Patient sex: M
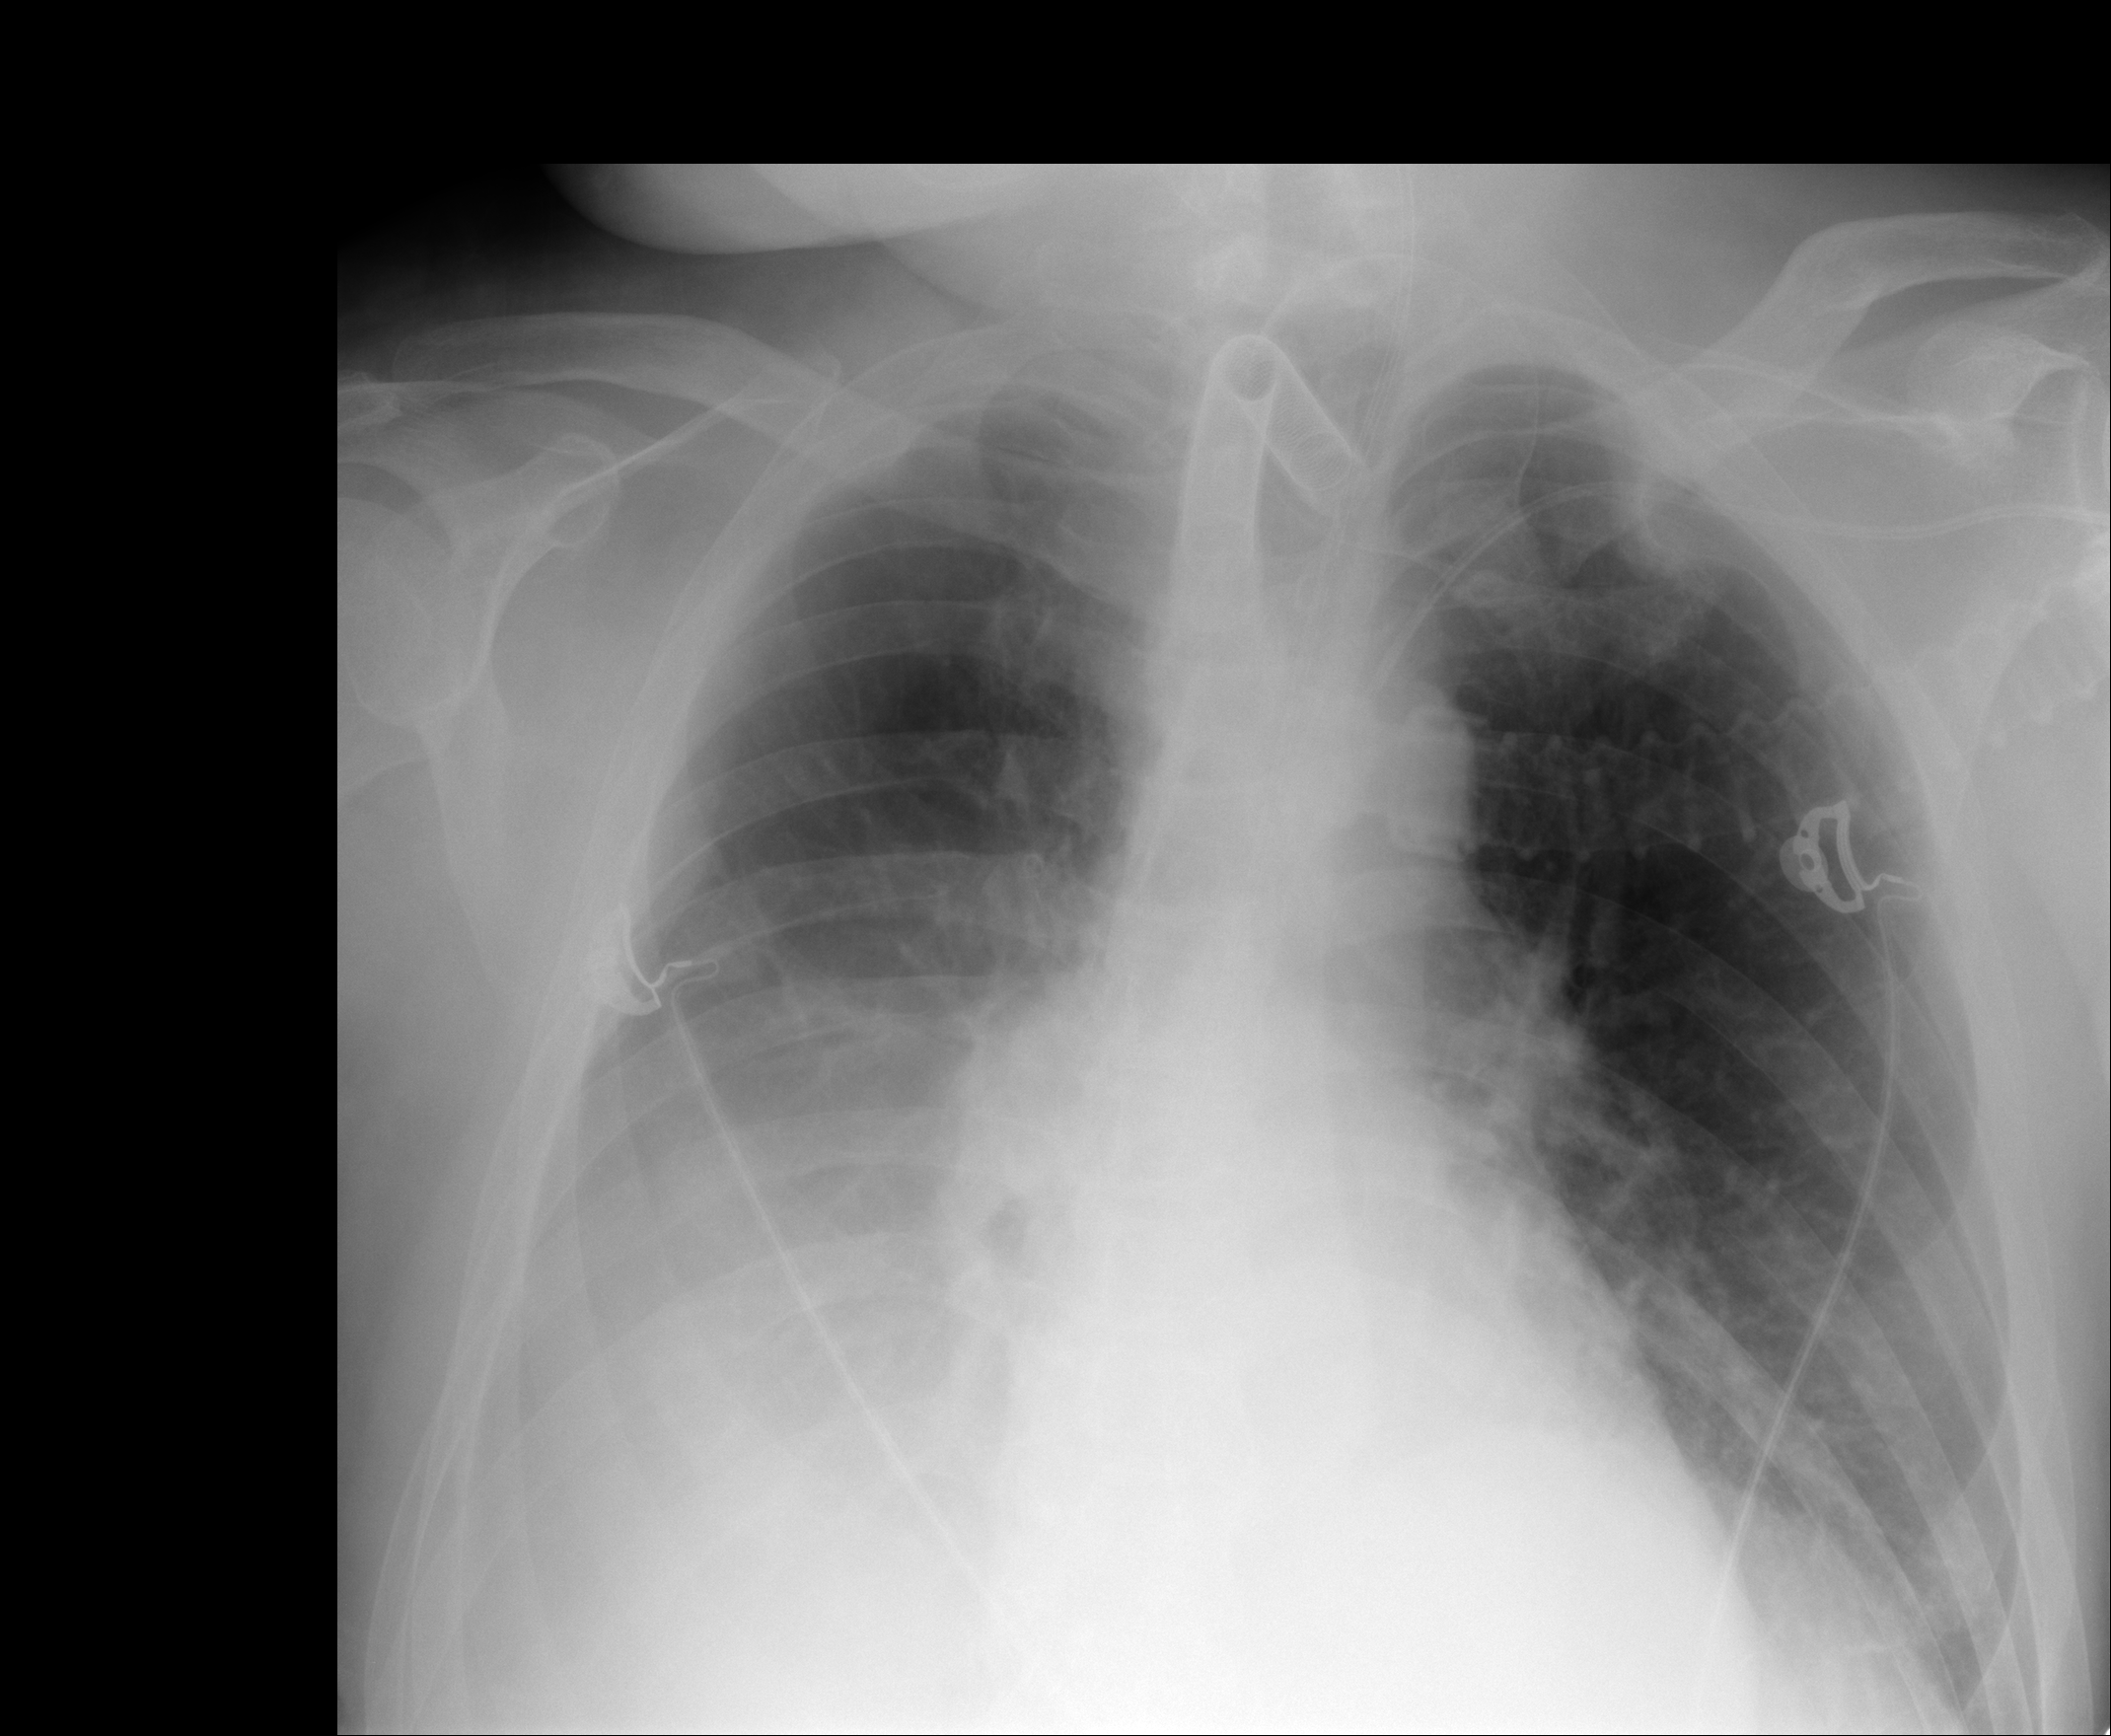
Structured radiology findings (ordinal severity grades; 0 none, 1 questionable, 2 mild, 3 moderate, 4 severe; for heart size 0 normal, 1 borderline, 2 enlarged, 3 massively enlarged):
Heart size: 0
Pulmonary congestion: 0
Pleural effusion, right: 3
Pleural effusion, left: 0
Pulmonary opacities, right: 1
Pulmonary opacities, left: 0
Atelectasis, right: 2
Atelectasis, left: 2